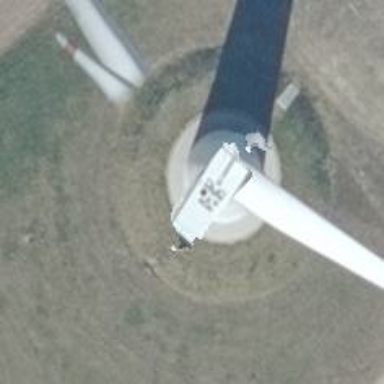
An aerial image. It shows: Wind generator powered by wind. The generator type is horizontal axis and it uses wind turbines.